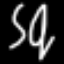
Label: squiggle